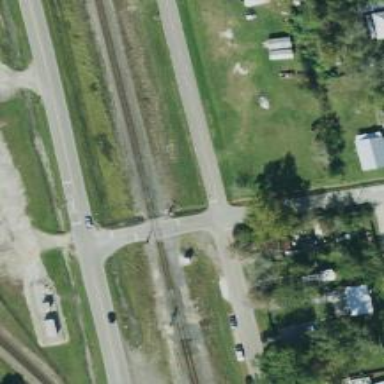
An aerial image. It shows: Railway level crossing.